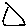
Label: triangle